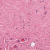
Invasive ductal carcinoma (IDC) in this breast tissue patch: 0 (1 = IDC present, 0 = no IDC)